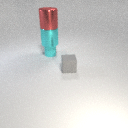
small cyan rubber cylinder behind small gray rubber cube